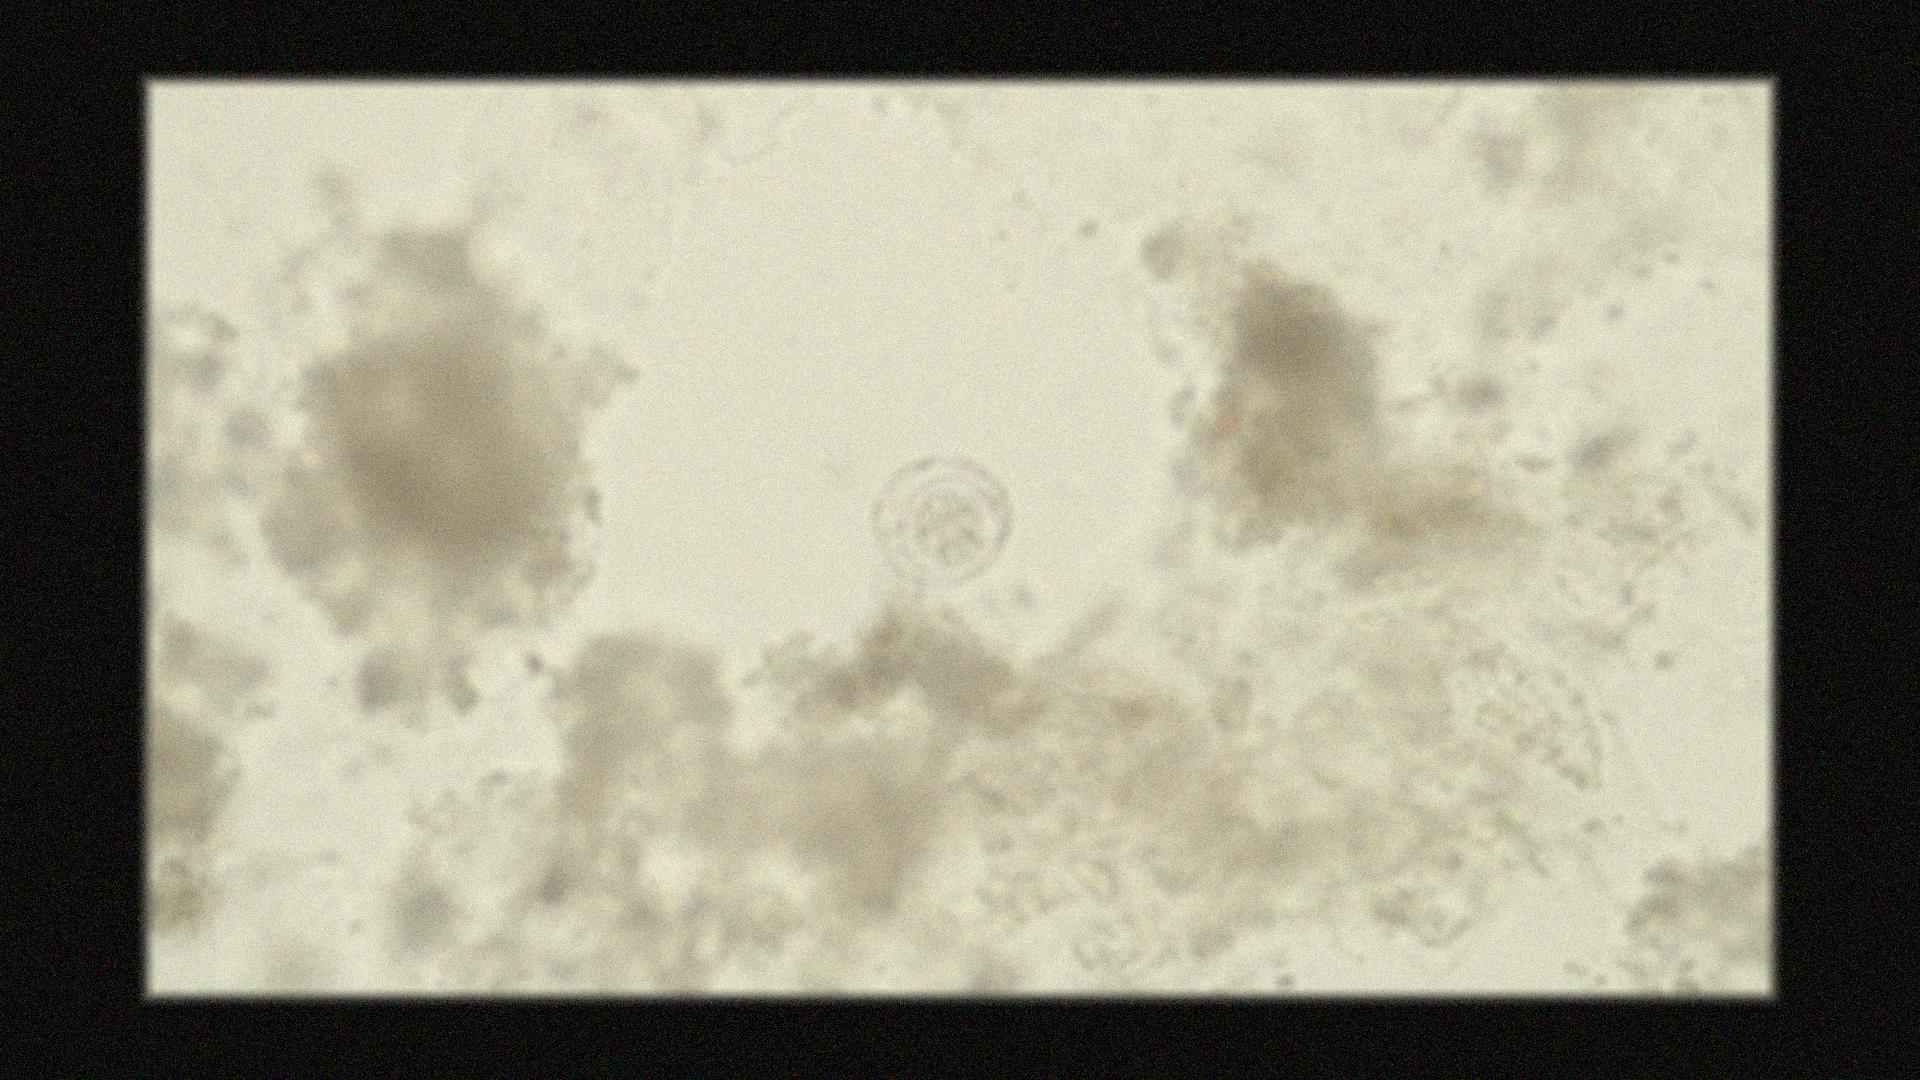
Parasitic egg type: Hymenolepis nana